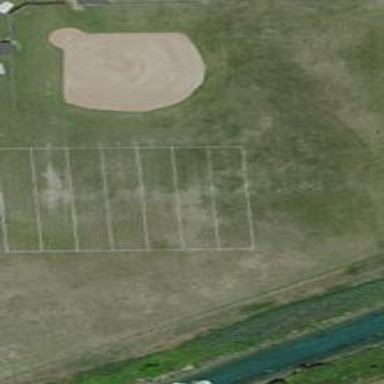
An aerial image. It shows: Baseball pitch for leisure land.